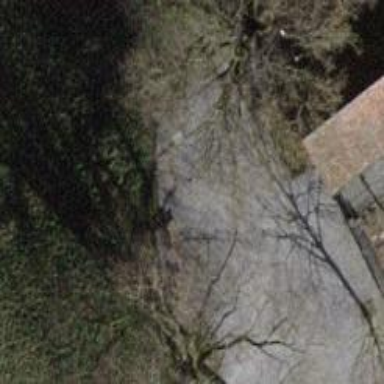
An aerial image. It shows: Brown bench in the vicinity.